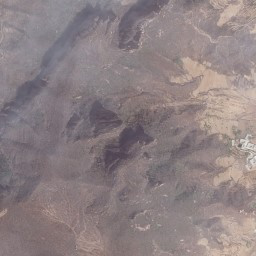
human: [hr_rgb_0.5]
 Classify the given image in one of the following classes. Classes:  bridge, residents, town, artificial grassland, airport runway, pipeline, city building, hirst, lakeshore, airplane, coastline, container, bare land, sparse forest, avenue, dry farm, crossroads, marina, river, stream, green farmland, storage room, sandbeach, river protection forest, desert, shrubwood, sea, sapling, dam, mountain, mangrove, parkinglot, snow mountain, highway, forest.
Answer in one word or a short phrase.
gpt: mountain